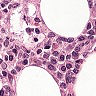
Metastatic tissue present: no